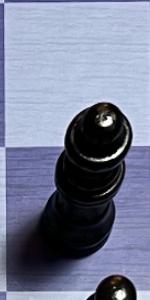
Label: Queen_Black